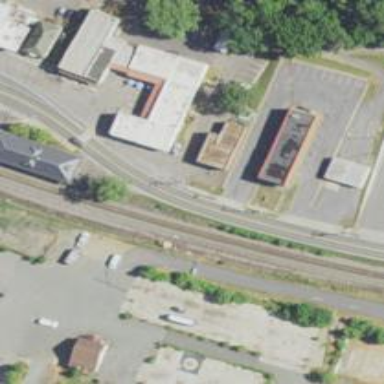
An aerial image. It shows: Railway siding for service.